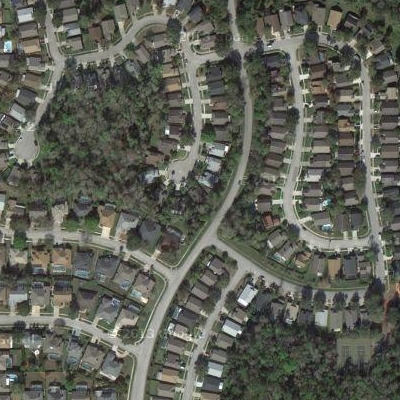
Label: Resident